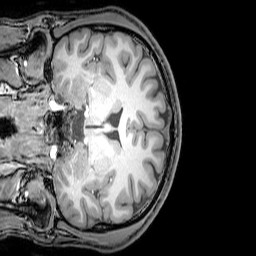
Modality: T1w
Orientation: coronal
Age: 22
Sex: male
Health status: healthy
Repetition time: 0.081 s
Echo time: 0.037 s